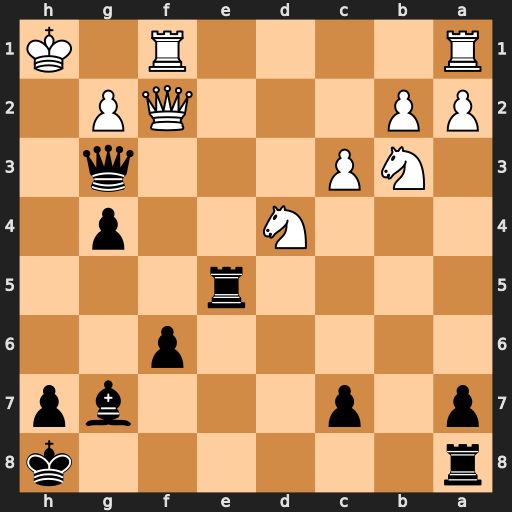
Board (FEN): r6k/p1p3bp/5p2/4r3/3N2p1/1NP3q1/PP3QP1/R4R1K
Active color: b
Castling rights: -
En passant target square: -
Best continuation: Rh5+ Kg1 Qh2#